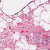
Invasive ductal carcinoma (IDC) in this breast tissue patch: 0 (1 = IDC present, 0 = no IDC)